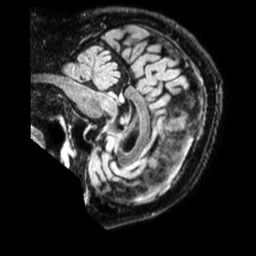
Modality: FLAIR
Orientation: sagittal
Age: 45
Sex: female
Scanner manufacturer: philips
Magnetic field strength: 1.5 T
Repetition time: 4.8 s
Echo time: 0.3435 s